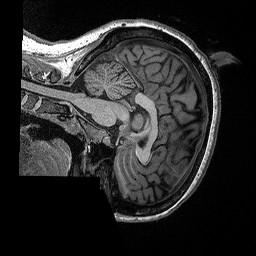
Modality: T1w
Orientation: sagittal
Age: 39
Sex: female
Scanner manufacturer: siemens
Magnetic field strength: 3 T
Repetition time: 2.3 s
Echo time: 0.00298 s